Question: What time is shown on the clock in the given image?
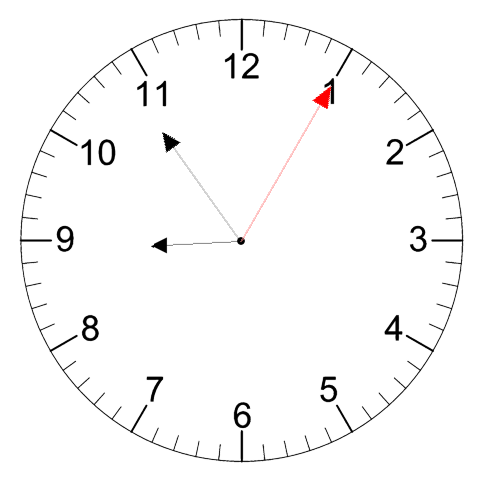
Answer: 08:54:05